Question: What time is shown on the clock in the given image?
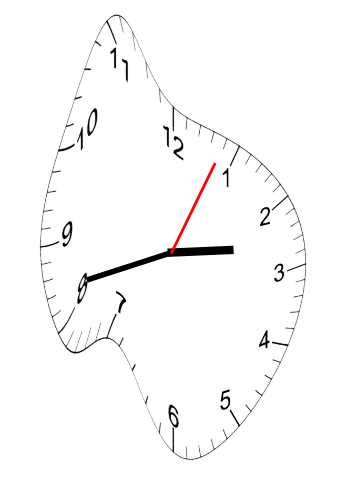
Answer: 02:42:04